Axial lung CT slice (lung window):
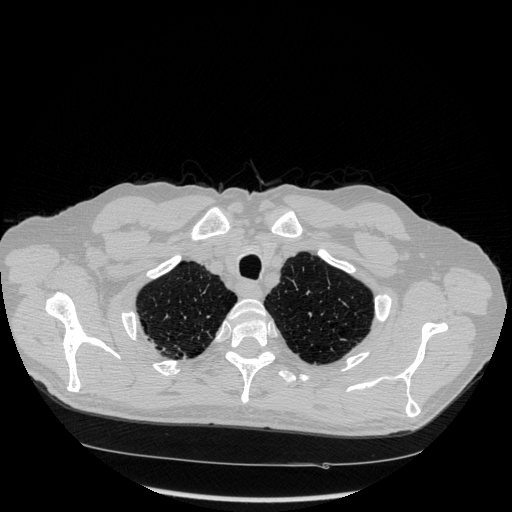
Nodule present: no